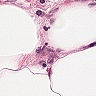
Metastatic tissue present: no